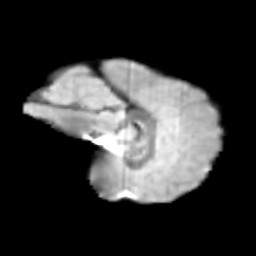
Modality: T2w
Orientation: sagittal
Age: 9
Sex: female
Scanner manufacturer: siemens
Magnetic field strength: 3 T
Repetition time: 3.8 s
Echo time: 0.07 s